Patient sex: F
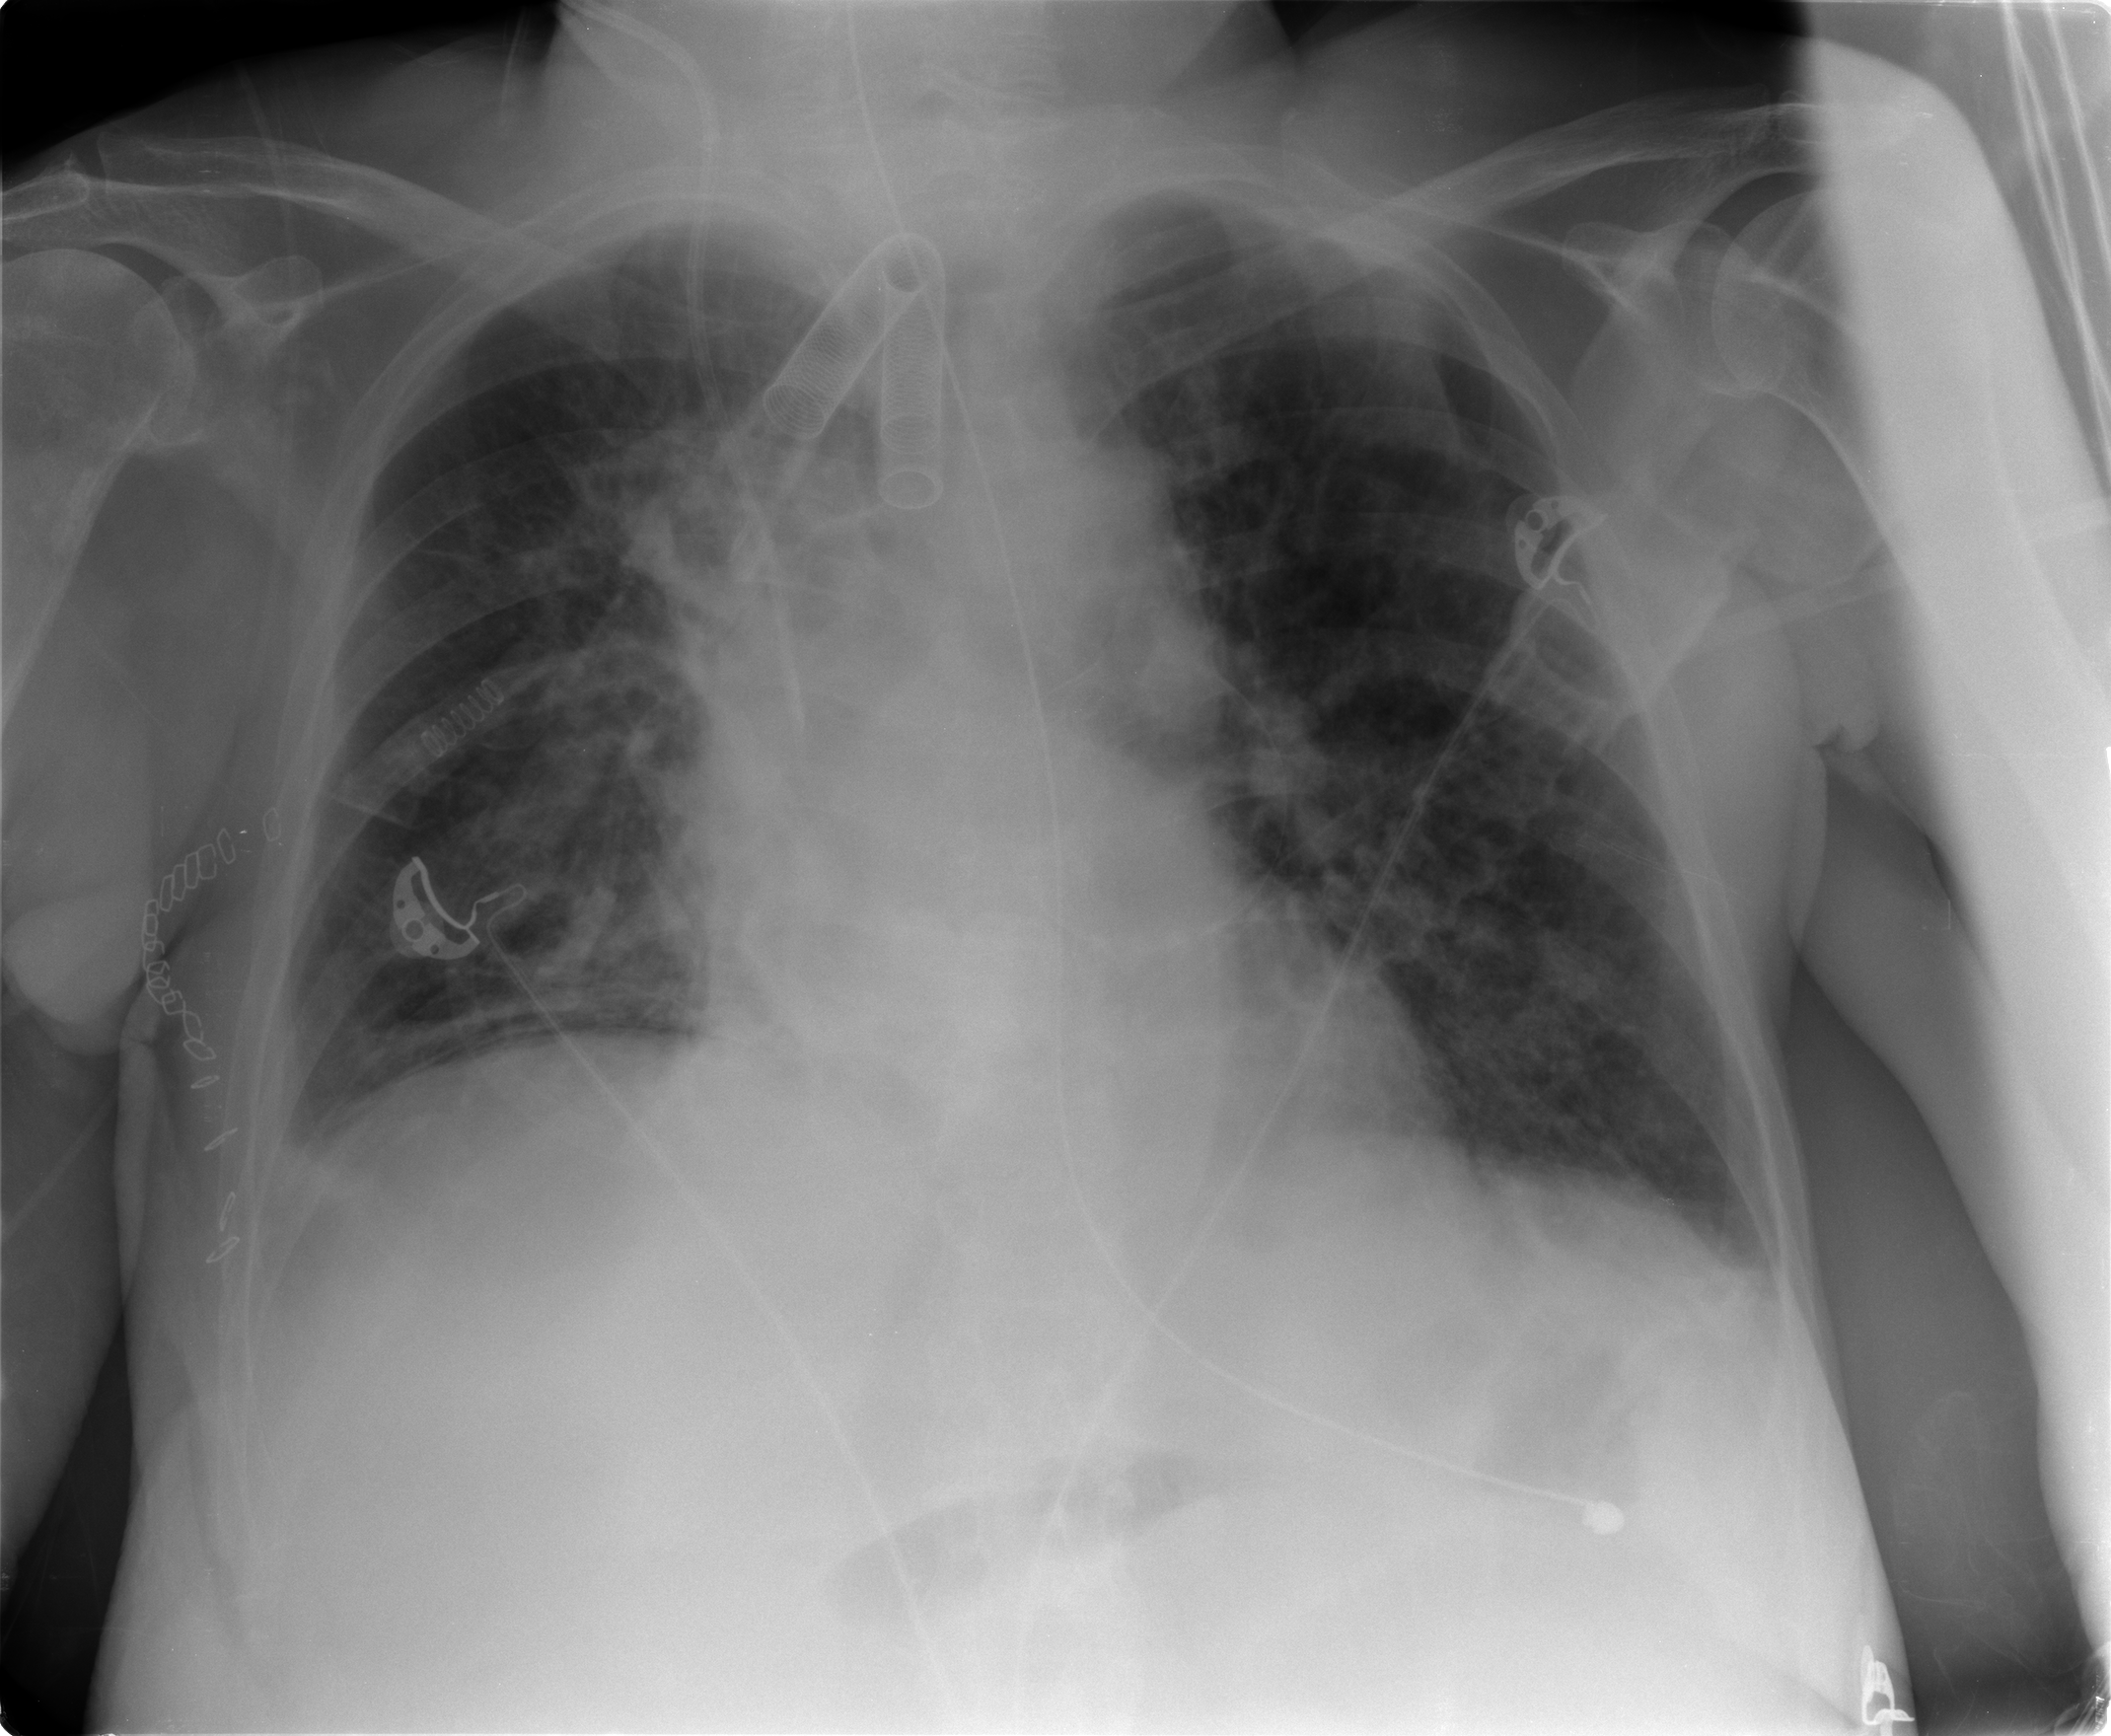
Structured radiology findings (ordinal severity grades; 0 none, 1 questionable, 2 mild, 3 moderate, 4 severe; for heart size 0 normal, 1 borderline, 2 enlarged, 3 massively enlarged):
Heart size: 1
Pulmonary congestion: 2
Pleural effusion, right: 1
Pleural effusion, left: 1
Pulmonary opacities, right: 1
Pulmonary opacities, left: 0
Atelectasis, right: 2
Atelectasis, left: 1